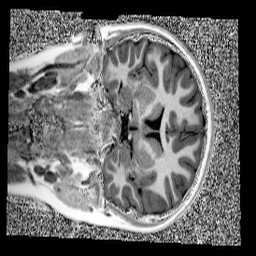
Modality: UNIT1
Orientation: coronal
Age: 9
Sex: female
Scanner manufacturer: siemens
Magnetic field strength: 3 T
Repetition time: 4 s
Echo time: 0.00303 s